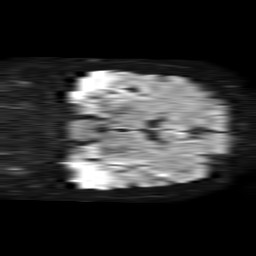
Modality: TRACE
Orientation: coronal
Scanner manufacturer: philips
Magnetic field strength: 1.5 T
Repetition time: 4.6 s
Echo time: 0.08941 s